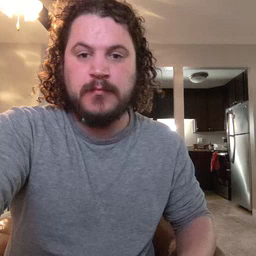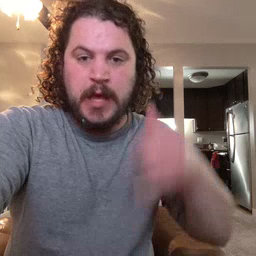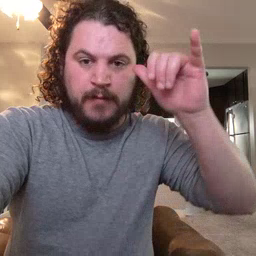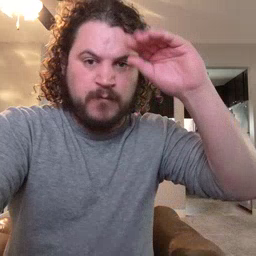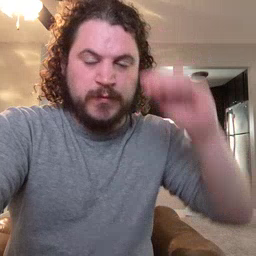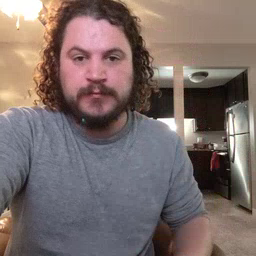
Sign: cowboy